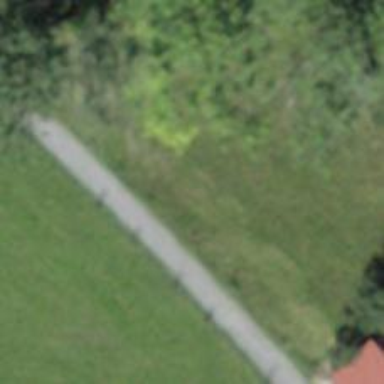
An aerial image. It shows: Path with fine gravel surface.